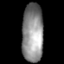
Tissue: lung
Cell type: Others
Senescence score: 0.2317
Nuclear area (px): 1223
Mean DAPI intensity: 141.118